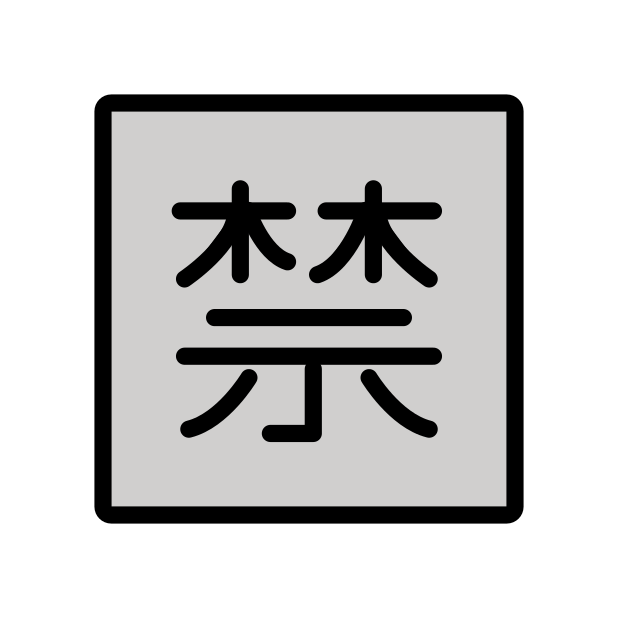
Japanese “prohibited” button